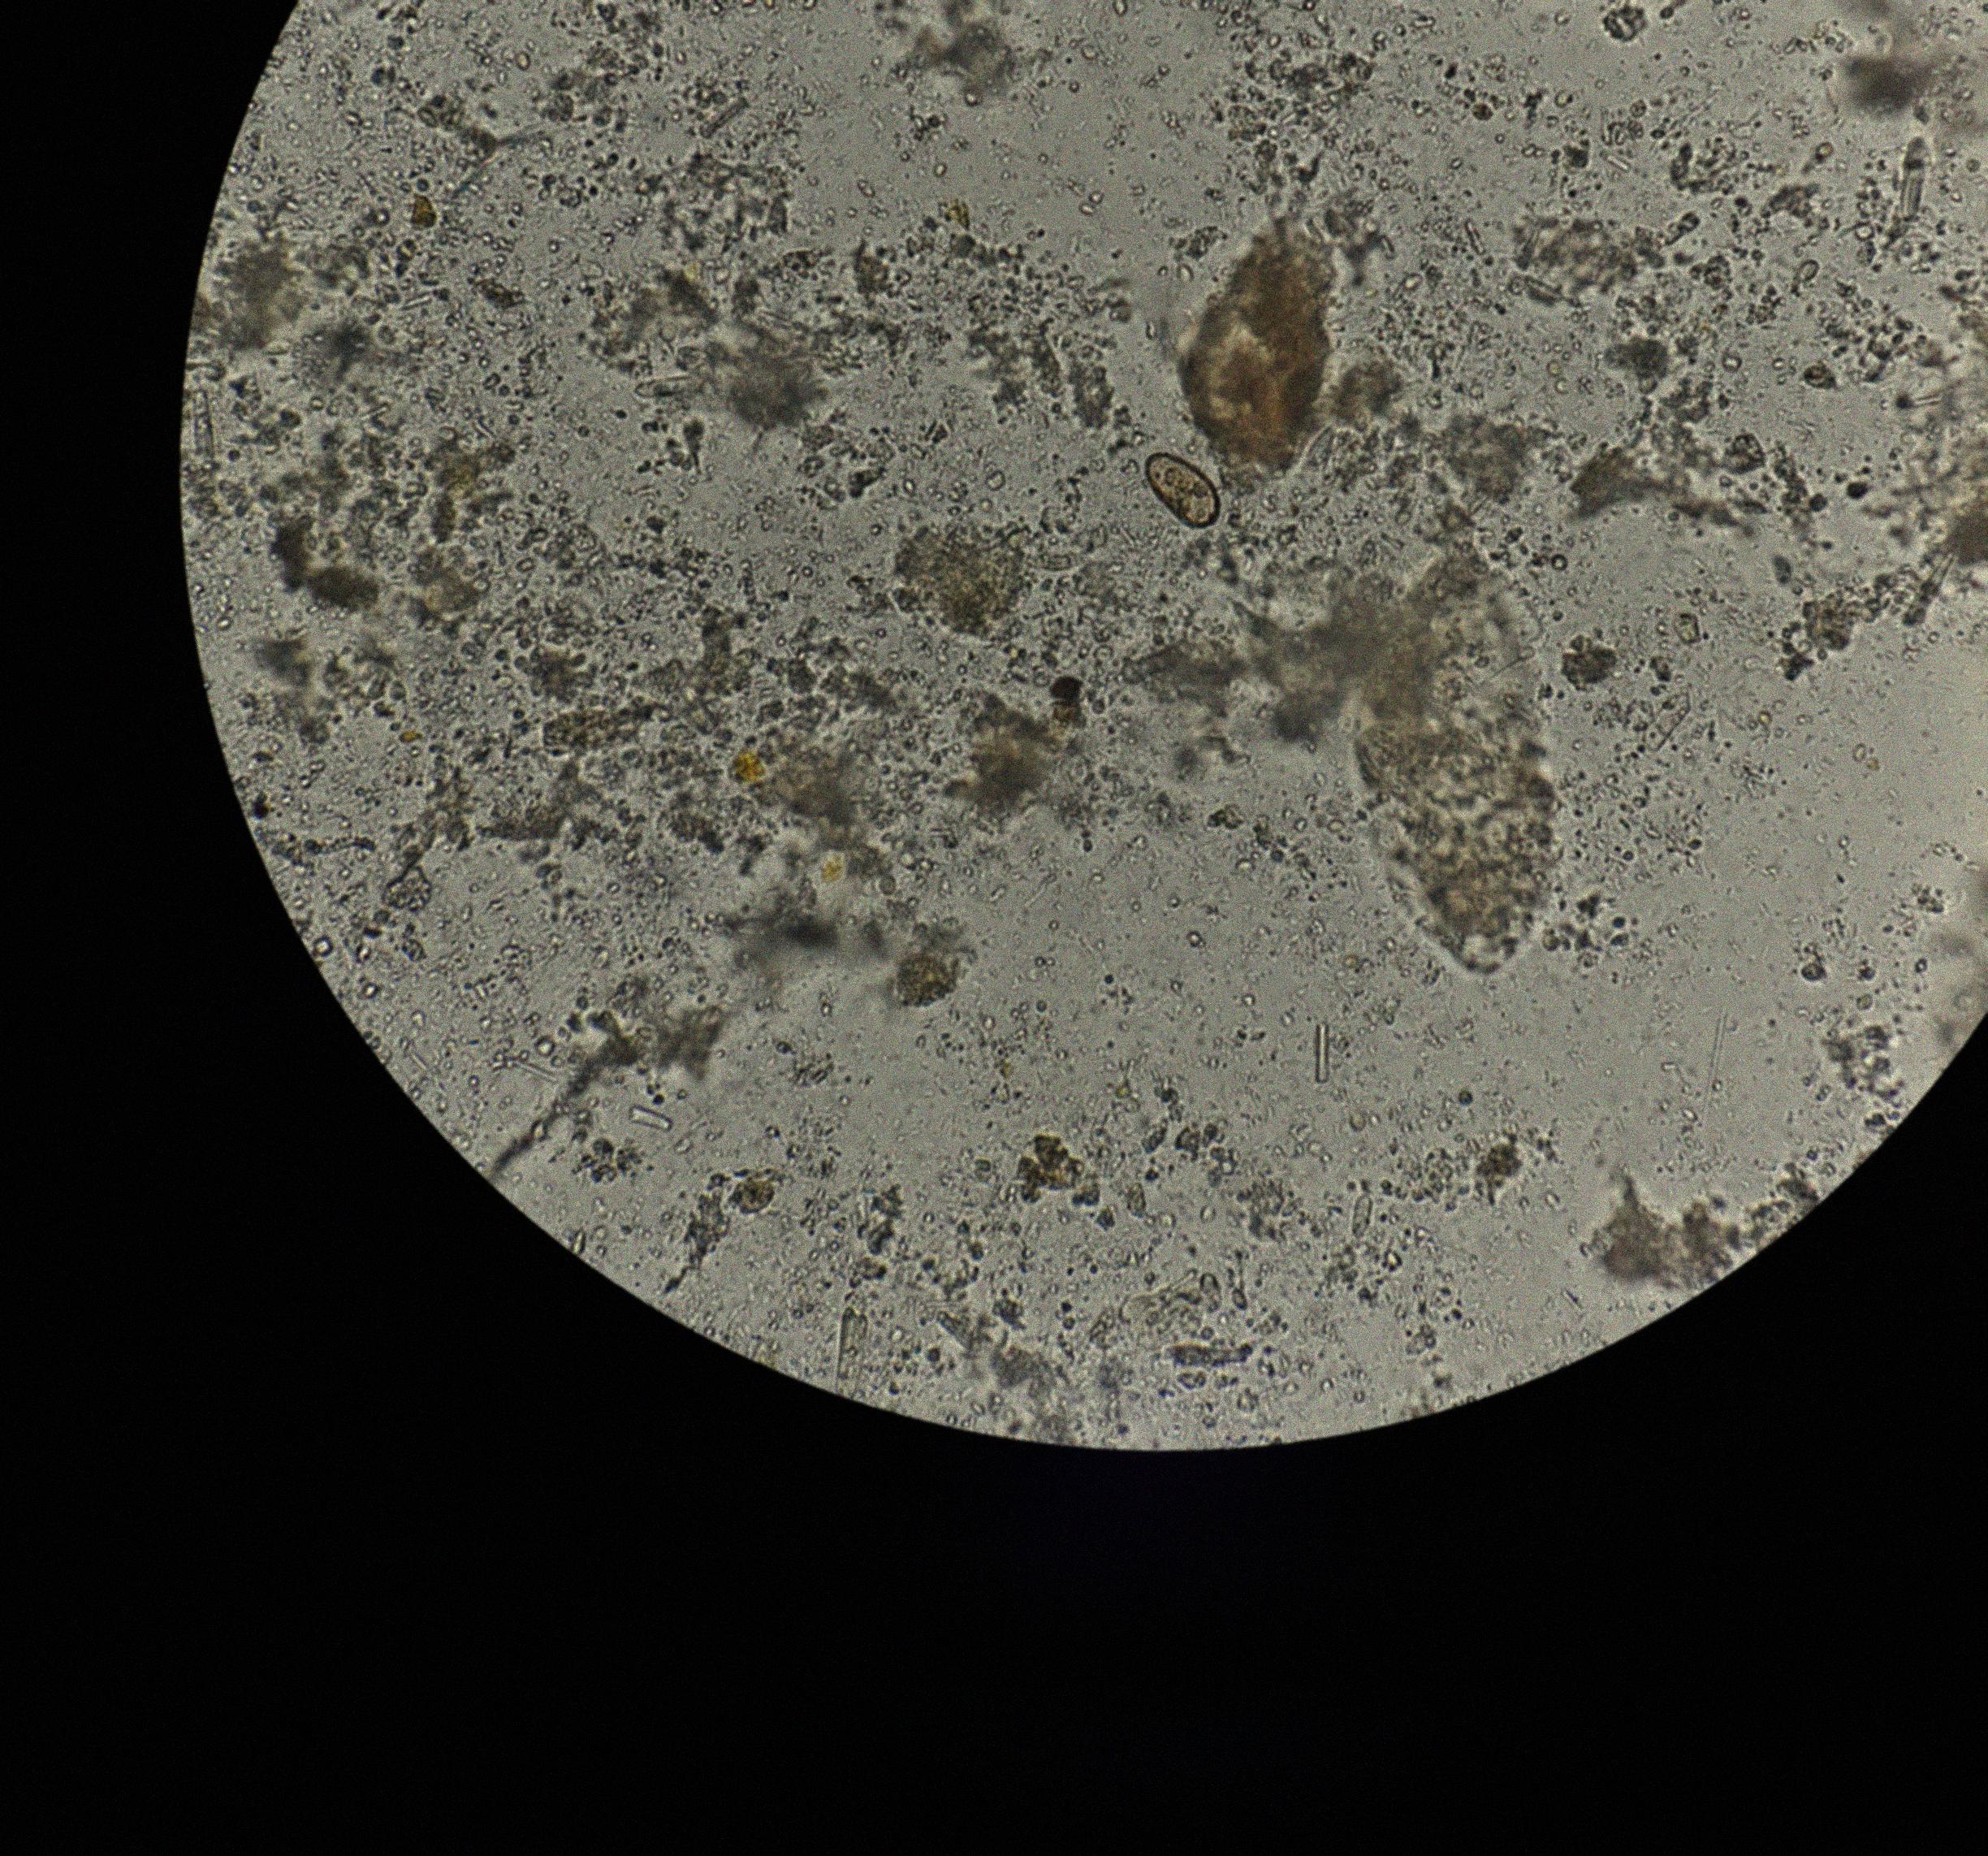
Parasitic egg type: Opisthorchis viverrine